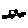
Label: car